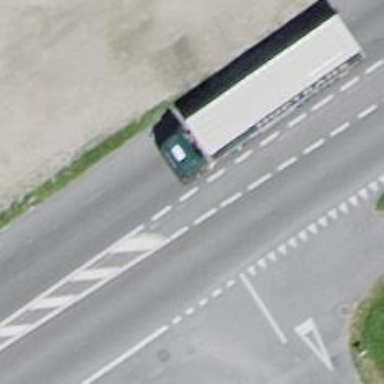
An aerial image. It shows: Primary highway with dedicated lane for cyclists.